一年级 · 算术
要使斜对角的两个数的和相等, $\mathrm{A}$ 应该是 \$ \qquad \$。

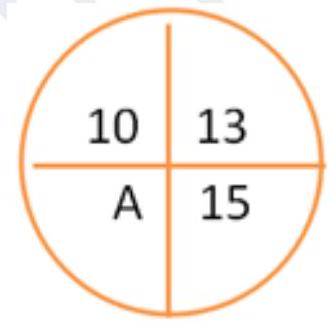
答案: 12